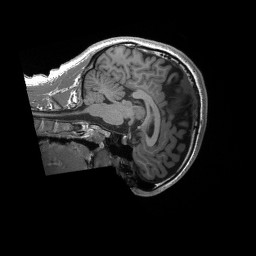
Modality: T1w
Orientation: sagittal
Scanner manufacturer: siemens
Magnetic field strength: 3 T
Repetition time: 2.4 s
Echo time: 0.00224 s